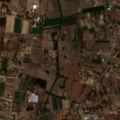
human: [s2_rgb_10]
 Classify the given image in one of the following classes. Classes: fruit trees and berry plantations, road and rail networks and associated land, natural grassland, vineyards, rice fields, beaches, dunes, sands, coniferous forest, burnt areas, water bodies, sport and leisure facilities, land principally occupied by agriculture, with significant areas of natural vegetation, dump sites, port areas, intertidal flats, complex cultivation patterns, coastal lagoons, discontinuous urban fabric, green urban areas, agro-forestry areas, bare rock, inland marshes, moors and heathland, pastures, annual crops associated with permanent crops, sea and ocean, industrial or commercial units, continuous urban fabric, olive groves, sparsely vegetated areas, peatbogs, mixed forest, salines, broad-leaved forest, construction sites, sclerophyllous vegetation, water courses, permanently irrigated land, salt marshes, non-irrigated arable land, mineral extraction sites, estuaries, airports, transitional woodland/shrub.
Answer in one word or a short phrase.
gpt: permanently irrigated land, complex cultivation patterns, transitional woodland/shrub